Question: I have a website running on a mapping platform called Ushahidi. The default template is quite boxy so I was fiddling with the CSS and rounding everything off using border-radius.
It has helped with other elements but the map is such a square it won't ease up!
It might be that it's not possible, wondered if anyone here had any experience of this. The html using inspect element and view source are different. Not sure what this means exactly but guessing that the html is pulled in by the map provider?
Here is the html on view source:
'''
<div class="map " id="map"></div>
<div style="clear:both;"></div>
<div id="mapStatus">
<div id="mapScale"></div>
<div id="mapMousePosition"></div>
<div id="mapProjection"></div>
<div id="mapOutput"></div>
</div>
'''
I've added a screen of inspect element HTML too. Looks like it's using "Open Layers". I've heard of that but don't fully understand whats going on.
Is it possible to round the edges of my map? Here is the site if that helps: <URL>

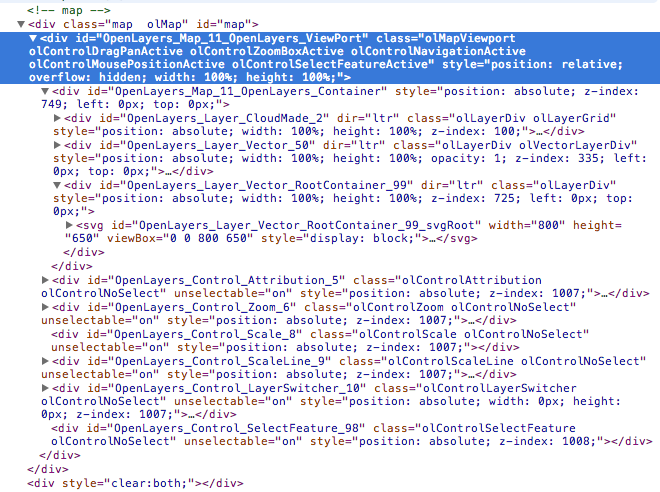
Answer: Apply the 'border-radius' to two layers.
'''
div.map {
border: #999 1px solid;
width: 800px;
height: 366px;
position: relative;
height: 650px;
border-radius: 25px; /* ADD THIS */
}
#OpenLayers_Map_11_OpenLayers_ViewPort {
border-radius: 25px; /* ADD THIS */
}
'''
It works. Use however many pixels you want. I used '25px'.